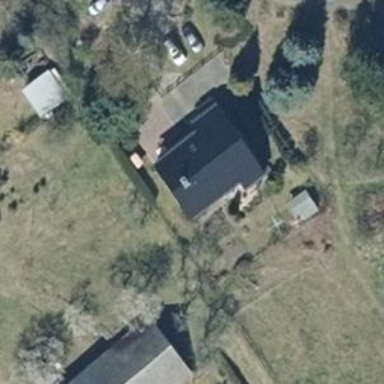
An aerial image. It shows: House with gabled roof oriented along the structure.